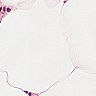
Metastatic tissue present: no